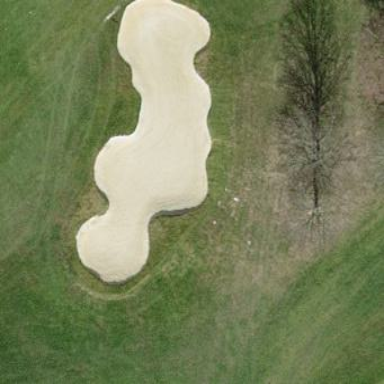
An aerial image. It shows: Golf bunker filled with sandy terrain.